九年级 · 组合几何学
如图 $\triangle A O B \sim \triangle C O D, \angle A=\angle C$, 下列式子中, 正确的有 ( )

(1) $\frac{A O}{C O}=\frac{B O}{D O}$
(2) $\frac{B O}{C O}=\frac{A O}{O D}$

(3) $\frac{A B}{B O}=\frac{C D}{C O}$;

(4) $\frac{A B}{A O}=\frac{C D}{O D}$

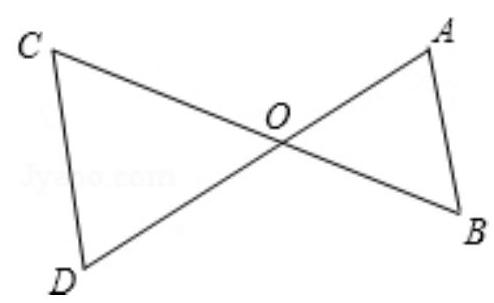
A. 1 个
B. 2 个
C. 3 个
D. 4 个

答案: A
解析: 【分析】

本题主要考查相似三角形的性质, 根据相似三角形的对应边的比相等分别进行判断即可.

【解答】

解: $\because \triangle A O B \backsim \triangle C O D, \angle A=\angle C$,

$\therefore \frac{A O}{C O}=\frac{B O}{D O}$, 所以(1)正确, (2)错误;

$\frac{A B}{C D}=\frac{A O}{C O}$, 即 $\frac{A B}{A O}=\frac{C D}{C O}$, 所以(3)、(4)都错误.

故选: $A$.